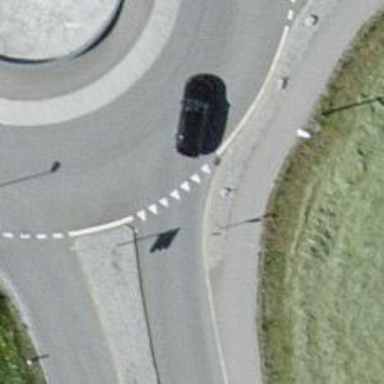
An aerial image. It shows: Road with "give way" sign.